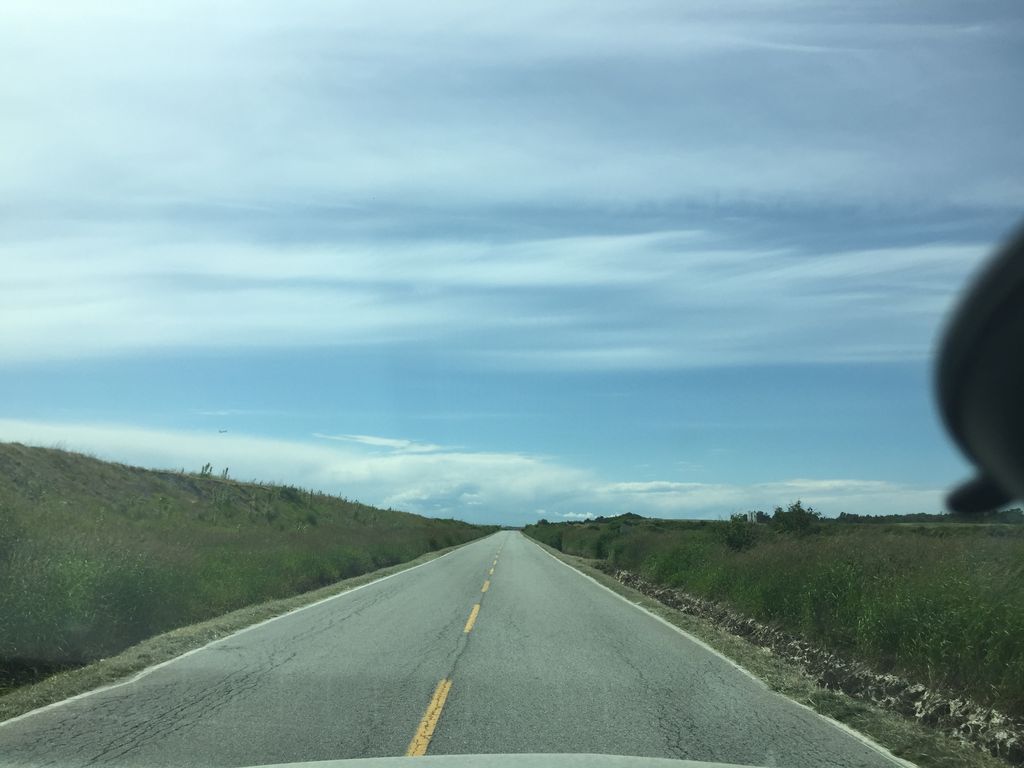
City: vancouver